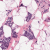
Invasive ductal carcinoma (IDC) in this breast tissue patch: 1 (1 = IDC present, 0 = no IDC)